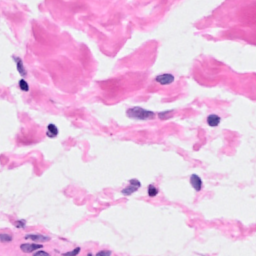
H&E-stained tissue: Breast